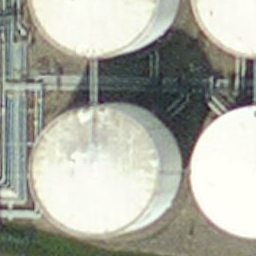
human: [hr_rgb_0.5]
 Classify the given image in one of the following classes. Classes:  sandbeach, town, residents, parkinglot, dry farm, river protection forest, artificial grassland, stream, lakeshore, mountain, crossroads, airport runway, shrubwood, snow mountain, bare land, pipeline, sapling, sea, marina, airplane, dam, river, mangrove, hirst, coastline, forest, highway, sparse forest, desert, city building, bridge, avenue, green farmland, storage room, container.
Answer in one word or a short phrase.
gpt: storage room